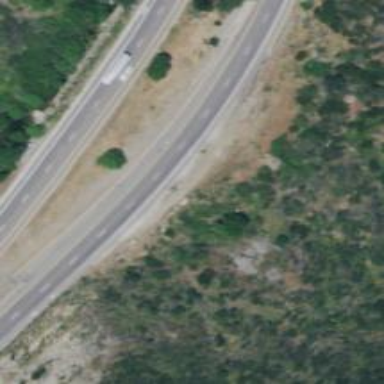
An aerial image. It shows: Asphalt trunk highway which is also expressway.